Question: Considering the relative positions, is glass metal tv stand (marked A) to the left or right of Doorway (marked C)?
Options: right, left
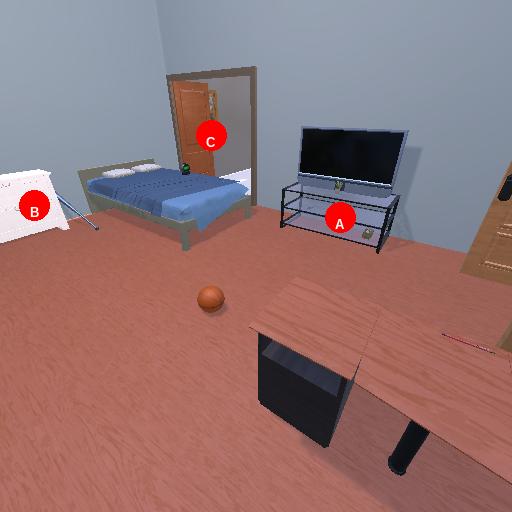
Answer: right